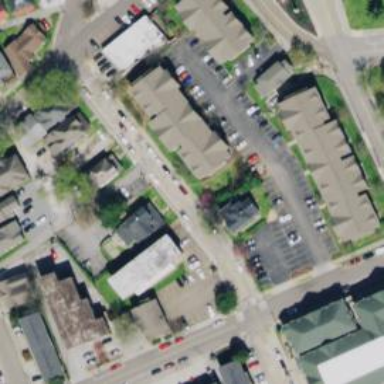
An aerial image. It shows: Alleyway designated as service road.